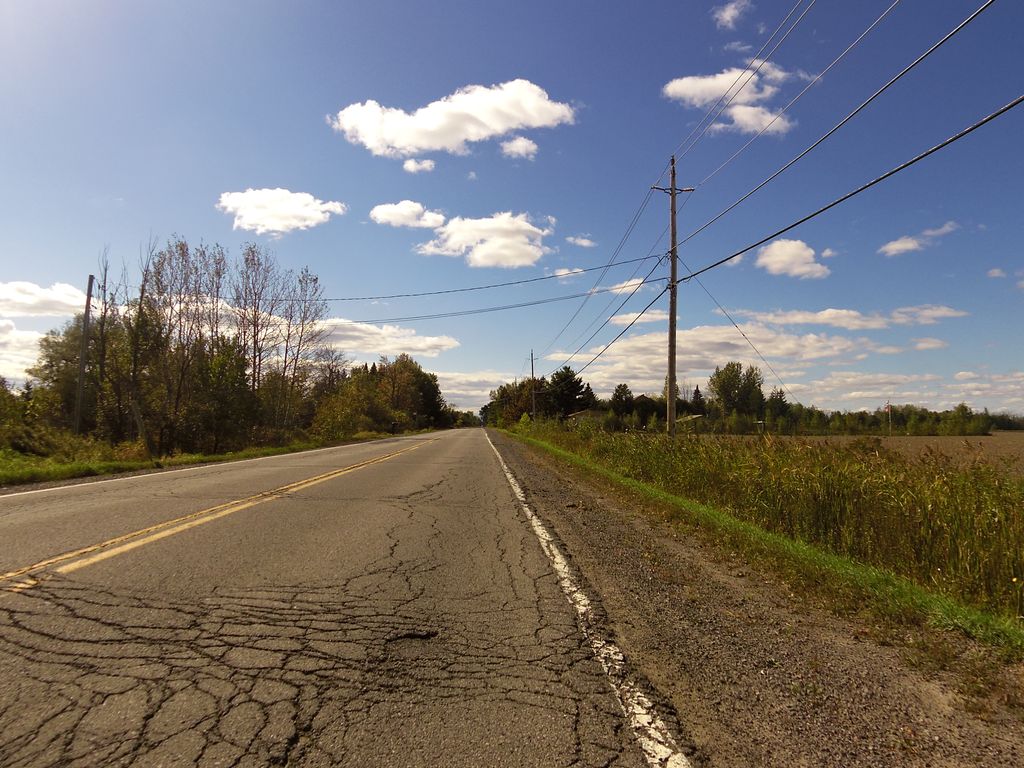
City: ottawa-gatineau